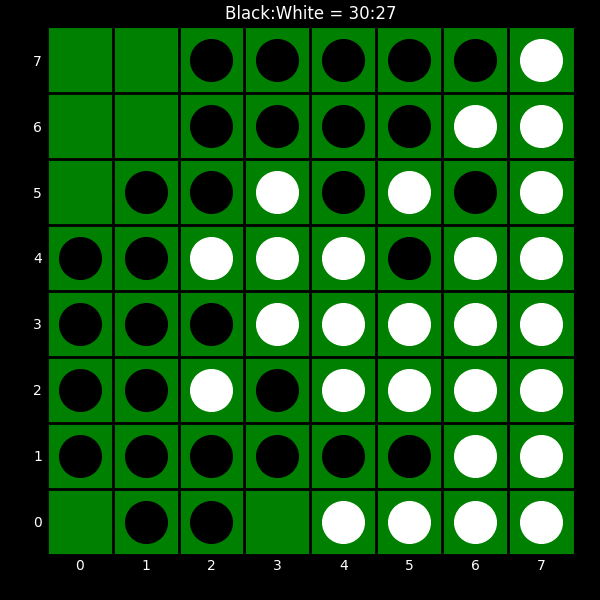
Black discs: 30
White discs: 27